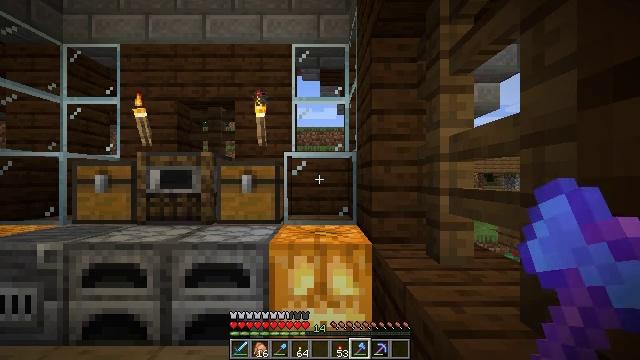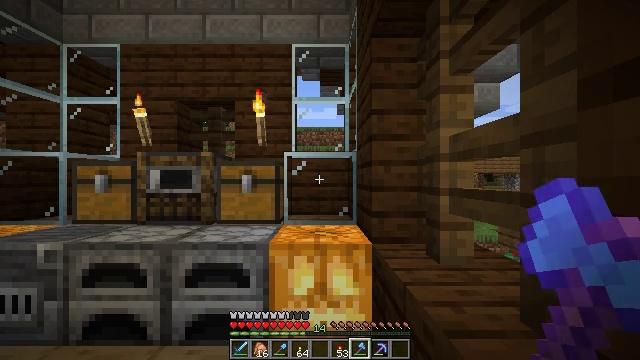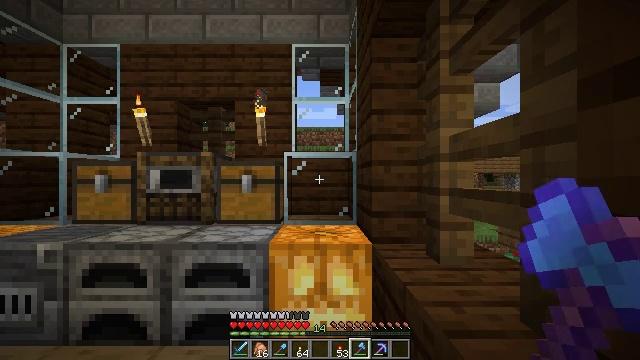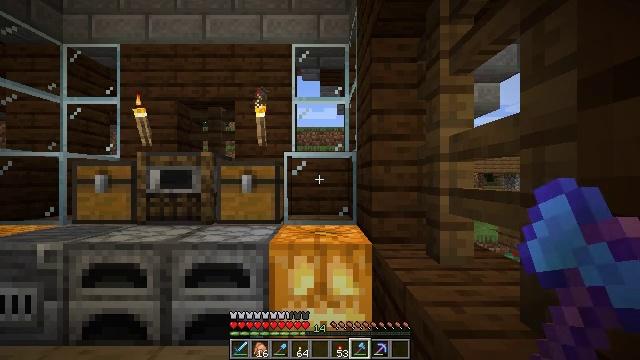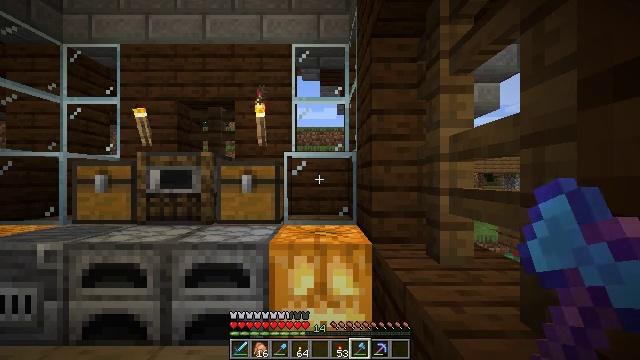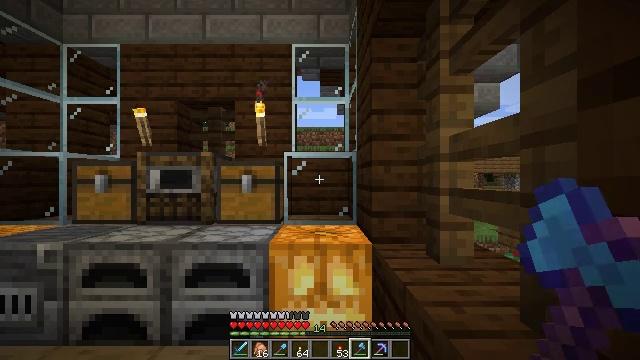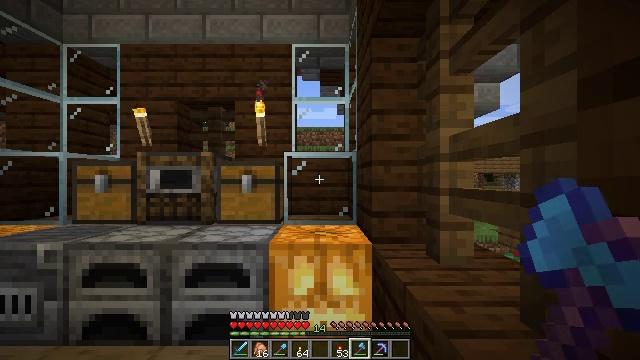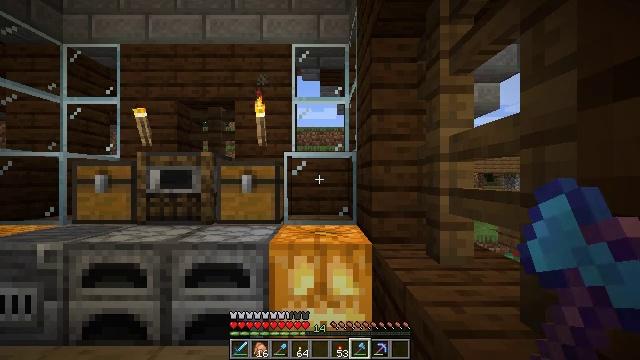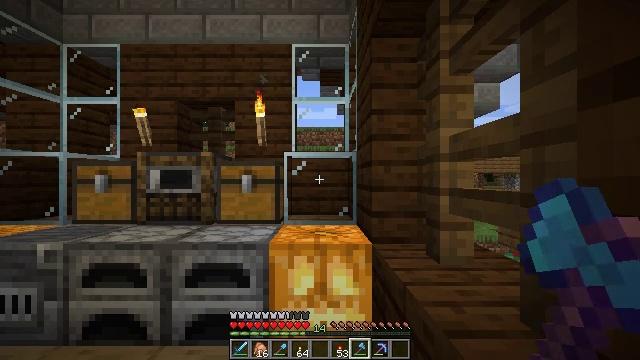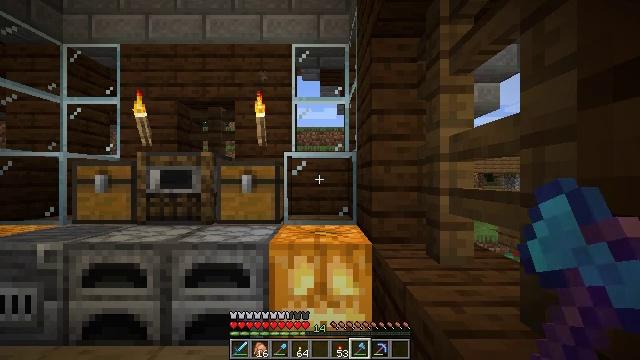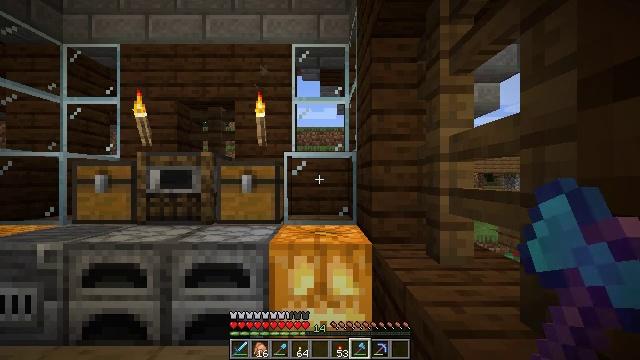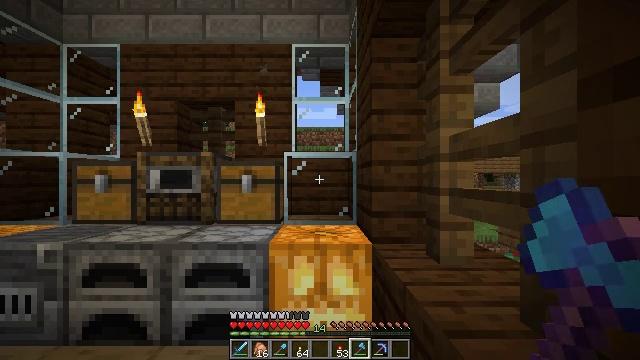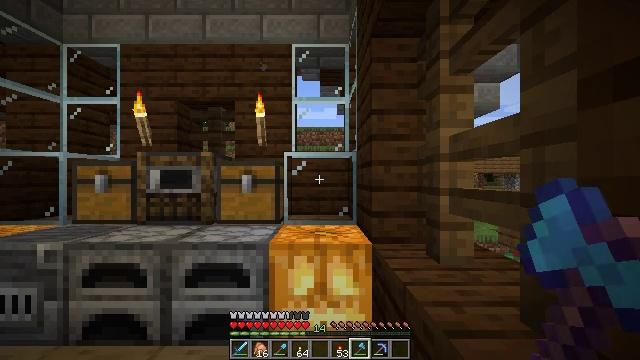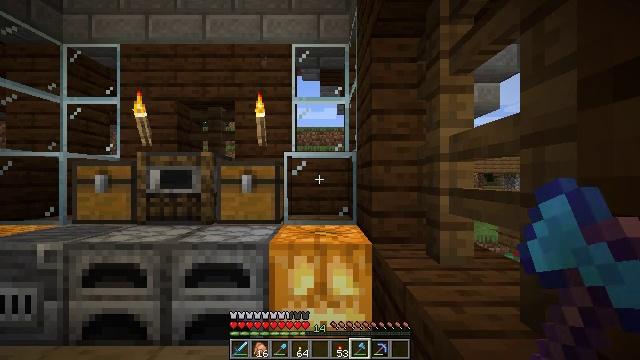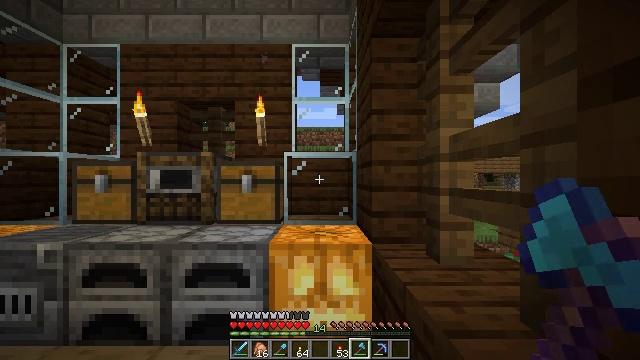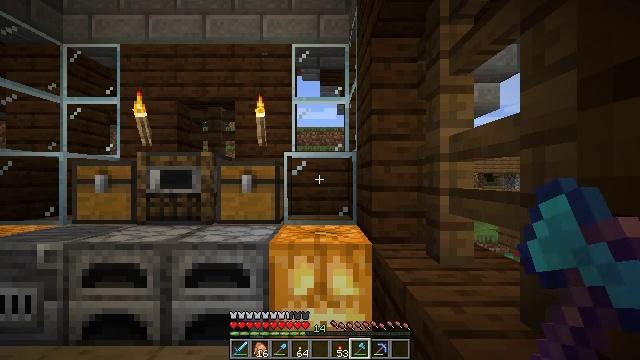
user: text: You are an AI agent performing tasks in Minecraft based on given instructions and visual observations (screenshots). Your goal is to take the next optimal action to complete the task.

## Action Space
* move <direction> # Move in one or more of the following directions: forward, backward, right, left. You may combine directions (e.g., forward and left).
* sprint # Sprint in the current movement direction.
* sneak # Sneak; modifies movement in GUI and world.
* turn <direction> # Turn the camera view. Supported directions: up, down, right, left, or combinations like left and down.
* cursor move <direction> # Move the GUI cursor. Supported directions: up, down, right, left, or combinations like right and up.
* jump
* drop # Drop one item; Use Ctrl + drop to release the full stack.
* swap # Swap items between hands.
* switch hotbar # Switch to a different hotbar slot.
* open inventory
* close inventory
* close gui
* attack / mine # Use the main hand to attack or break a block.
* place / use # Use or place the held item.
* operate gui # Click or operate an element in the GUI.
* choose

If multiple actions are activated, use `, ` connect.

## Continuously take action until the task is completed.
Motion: motion action
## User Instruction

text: Craft a brown bed using wool and a crafting table.
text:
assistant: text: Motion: no_op
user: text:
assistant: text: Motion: no_op
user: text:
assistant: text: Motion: no_op
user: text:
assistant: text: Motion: no_op
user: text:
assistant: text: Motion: no_op
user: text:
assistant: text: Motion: no_op
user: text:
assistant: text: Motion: no_op
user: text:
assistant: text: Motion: no_op
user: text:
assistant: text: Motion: no_op
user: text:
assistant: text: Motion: no_op
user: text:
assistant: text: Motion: no_op
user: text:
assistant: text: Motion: no_op
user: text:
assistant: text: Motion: no_op
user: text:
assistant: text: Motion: no_op
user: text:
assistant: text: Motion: no_op
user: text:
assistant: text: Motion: no_op
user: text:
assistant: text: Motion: no_op
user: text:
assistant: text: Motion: no_op
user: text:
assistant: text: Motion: no_op
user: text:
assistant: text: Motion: no_op
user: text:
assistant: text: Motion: no_op
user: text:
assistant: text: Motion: no_op
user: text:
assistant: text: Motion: no_op
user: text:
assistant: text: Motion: no_op
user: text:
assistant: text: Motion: no_op
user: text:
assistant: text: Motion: no_op
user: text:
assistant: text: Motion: no_op
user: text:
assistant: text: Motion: no_op
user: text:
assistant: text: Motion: no_op
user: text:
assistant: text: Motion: no_op